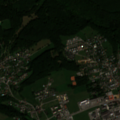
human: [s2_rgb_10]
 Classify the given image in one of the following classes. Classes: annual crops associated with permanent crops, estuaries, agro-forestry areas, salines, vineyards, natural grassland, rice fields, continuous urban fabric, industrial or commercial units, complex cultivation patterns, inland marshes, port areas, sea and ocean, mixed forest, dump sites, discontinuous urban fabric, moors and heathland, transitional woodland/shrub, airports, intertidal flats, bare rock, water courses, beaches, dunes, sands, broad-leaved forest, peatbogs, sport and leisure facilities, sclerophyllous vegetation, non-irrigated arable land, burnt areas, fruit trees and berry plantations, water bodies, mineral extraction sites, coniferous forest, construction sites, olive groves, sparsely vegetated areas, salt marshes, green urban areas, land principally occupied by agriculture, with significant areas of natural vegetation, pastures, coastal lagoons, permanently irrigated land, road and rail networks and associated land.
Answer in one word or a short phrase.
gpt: discontinuous urban fabric, industrial or commercial units, complex cultivation patterns, broad-leaved forest